Question: just yesterday i created a plan for my new profile page i'm designing. The plan will be shown below. Basically i would like to know how to get the profile picture image to float above the cover photo and the div #background. My only way two ways i would know of are: '#profile_pic {z-index:1500; }' or '#profile_pic {position:absolute;}'. If any of these would work how can i float them between the two divs. Thankyou
profile page plan:

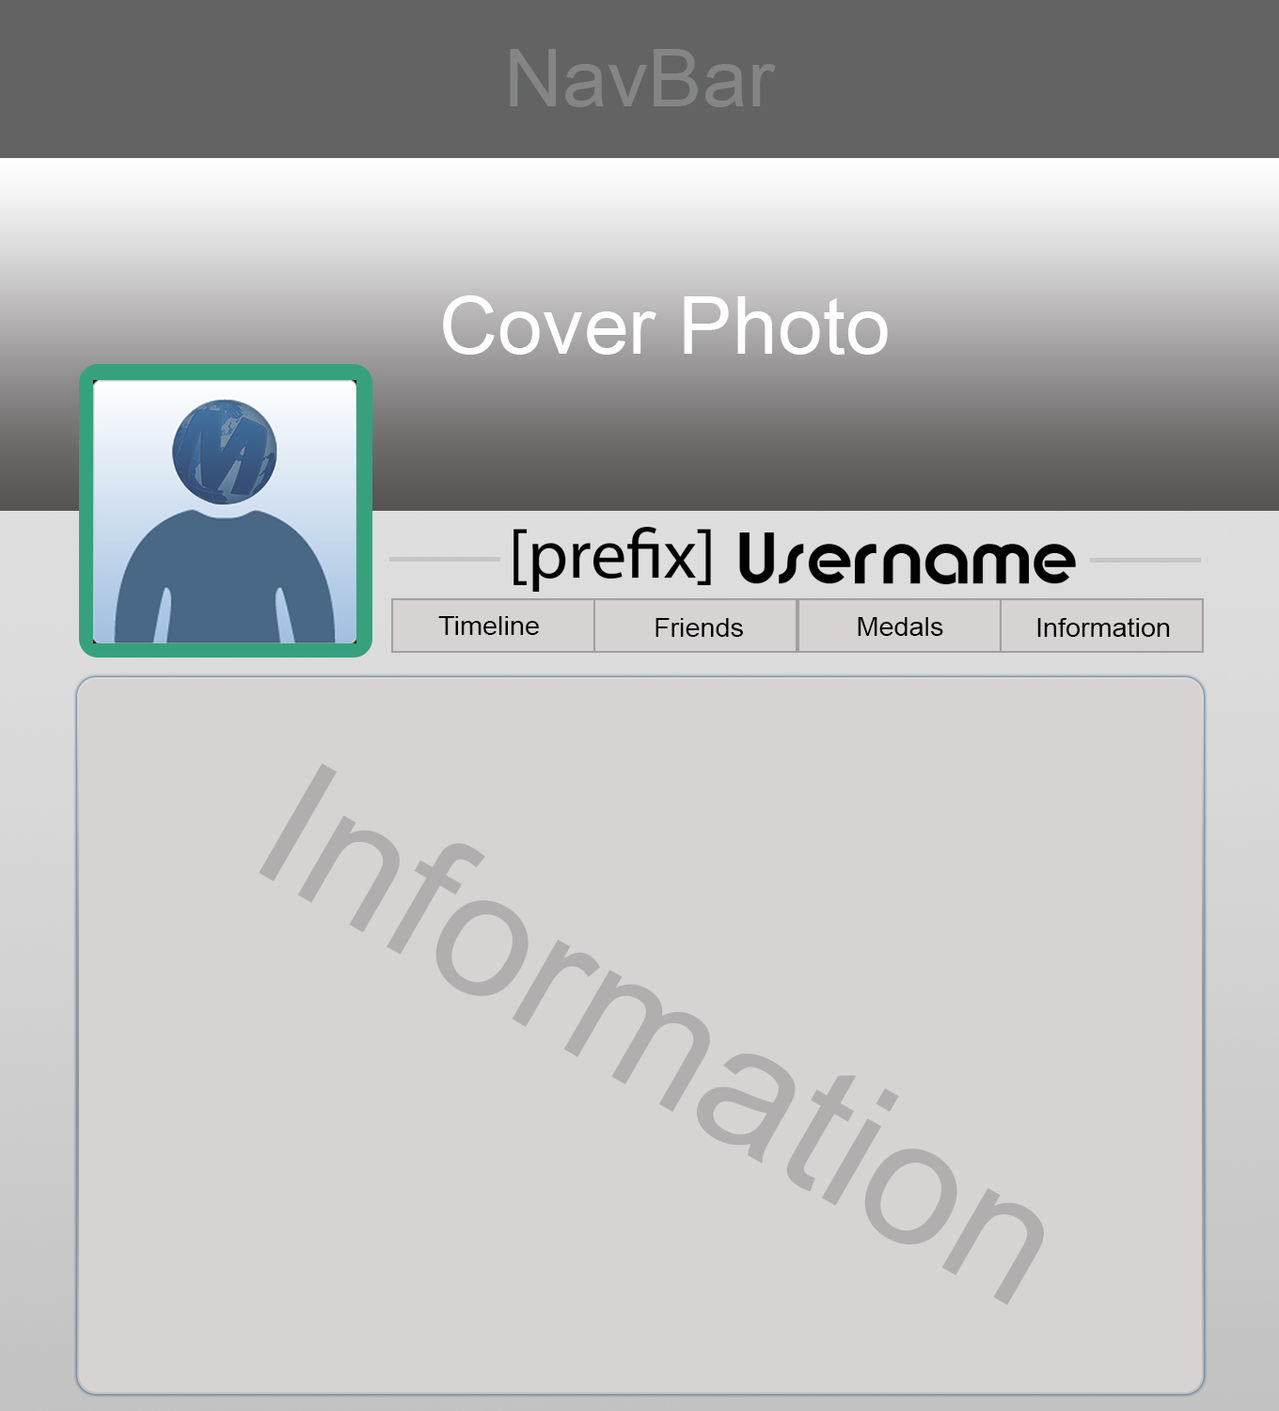
Answer: Here is what you want: <URL>
full Screen: <URL>
HTML:
'''
<div class="main">
<div class="cover">
<img src="http://hdwallcomp.com/wp-content/uploads/2014/02/Fantasy-Landscape-Wallpaper-Full-HD.jpg" />
</div>
<div class="profile">
<img src="http://malvorlagen-fensterbilder.de/bilder-bunt/Micky-Maus.jpg" />
</div>
</div>
'''
CSS:
'''
.main {
display:block;
position:relative;
width: 980px;
margin: 0 auto;
}
.cover {
display:block;
position:relative;
height:437px;
overflow:hidden;
z-index:1;
}
.cover img {
max-width:100%;
z-index:1;
}
.profile {
display:block;
position:relative;
border:#d0efff solid 3px;
border-radius:5px;
width:200px;
height:200px;
margin: -100px 0 10px 20px;
z-index:999;
}
.profile img {
max-width:100%;
z-index:999;
}
'''